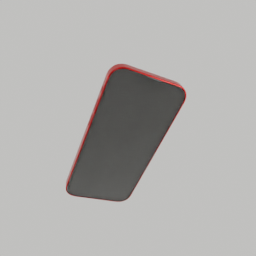
Label: electronics